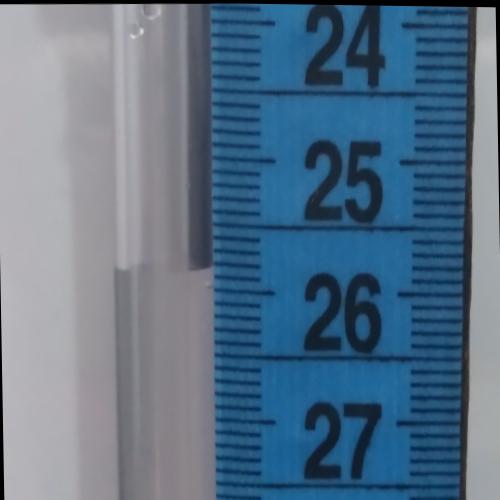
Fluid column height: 25.8 cm